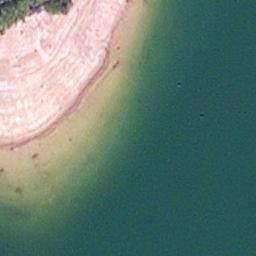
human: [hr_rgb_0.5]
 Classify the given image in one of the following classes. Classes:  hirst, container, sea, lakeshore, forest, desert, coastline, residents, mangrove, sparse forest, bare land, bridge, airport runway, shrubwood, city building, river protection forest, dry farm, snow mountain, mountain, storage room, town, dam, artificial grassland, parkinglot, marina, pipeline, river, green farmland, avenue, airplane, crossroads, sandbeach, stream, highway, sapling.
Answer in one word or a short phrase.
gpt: lakeshore